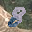
Label: 8